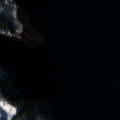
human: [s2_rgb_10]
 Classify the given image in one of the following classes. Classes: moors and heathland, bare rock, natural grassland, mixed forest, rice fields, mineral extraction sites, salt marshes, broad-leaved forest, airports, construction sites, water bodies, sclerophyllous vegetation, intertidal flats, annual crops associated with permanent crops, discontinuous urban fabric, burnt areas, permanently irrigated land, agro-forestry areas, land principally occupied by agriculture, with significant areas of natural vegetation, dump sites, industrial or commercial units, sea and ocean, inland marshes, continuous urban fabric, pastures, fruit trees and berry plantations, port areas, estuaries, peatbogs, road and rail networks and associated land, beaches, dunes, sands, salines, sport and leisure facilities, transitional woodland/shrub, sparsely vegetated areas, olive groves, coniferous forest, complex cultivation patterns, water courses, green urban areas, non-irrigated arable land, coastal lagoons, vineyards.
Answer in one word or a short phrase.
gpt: land principally occupied by agriculture, with significant areas of natural vegetation, mixed forest, water bodies